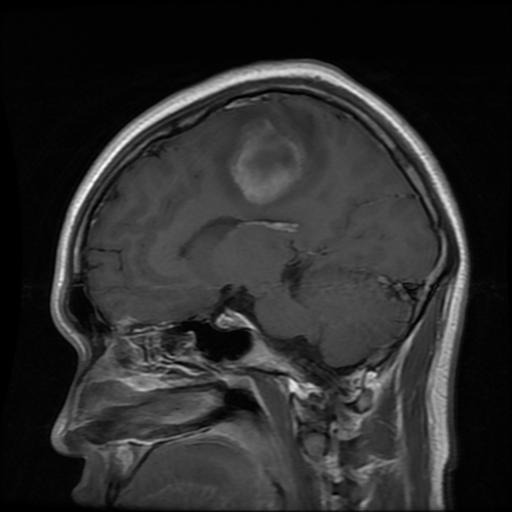
Label: glioma